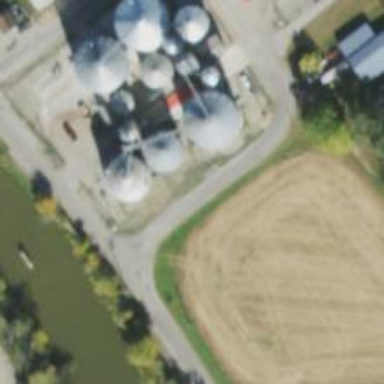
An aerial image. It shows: Silo.